Question: In my code I have something like this:
'''
echo $this->Form->input('name');
echo $this->Form->input('app_code');
echo $this->Form->file('icon');
echo $this->Form->input('description');
'''
And the form looks like this:

As you can see, the file input does not have a label like the other input text fields. How can I add one (without having to create the HTML manually)?
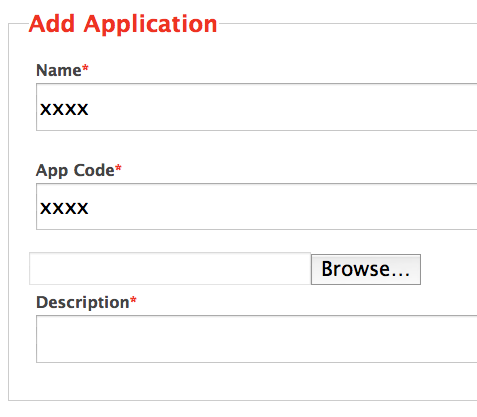
Answer: '''
$this->Form->input('icon', array('label' => 'Your label', 'type' => 'file'));
'''
<URL>